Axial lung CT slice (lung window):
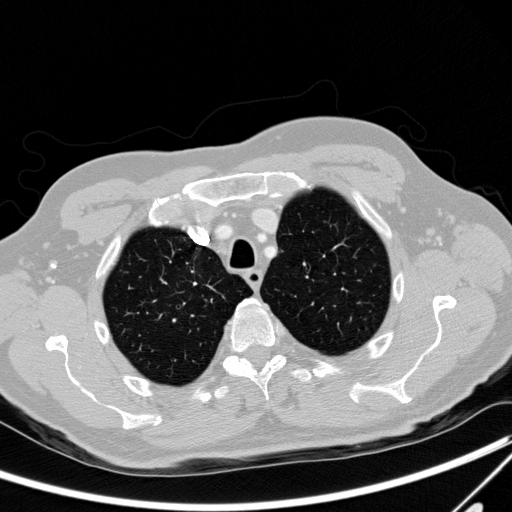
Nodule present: no